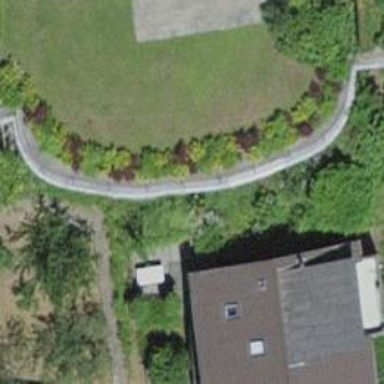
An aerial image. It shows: Retaining wall.